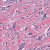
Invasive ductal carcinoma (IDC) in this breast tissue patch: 1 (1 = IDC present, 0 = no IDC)